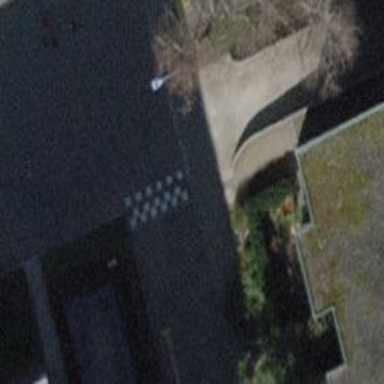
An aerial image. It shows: Bump for traffic calming.